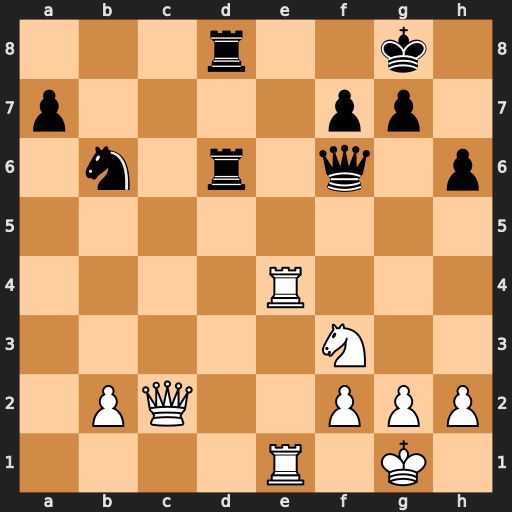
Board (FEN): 3r2k1/p4pp1/1n1r1q1p/8/4R3/5N2/1PQ2PPP/4R1K1
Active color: w
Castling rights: -
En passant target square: -
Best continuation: Re8+ Rxe8 Rxe8#